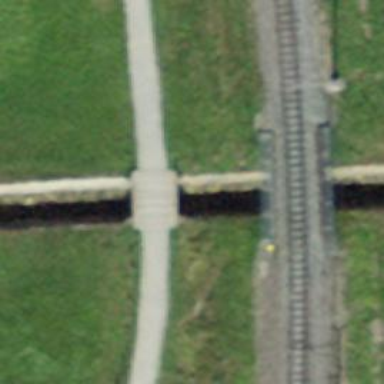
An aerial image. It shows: Path leading to bridge used for hiking. The grooming style for the trail is classic.